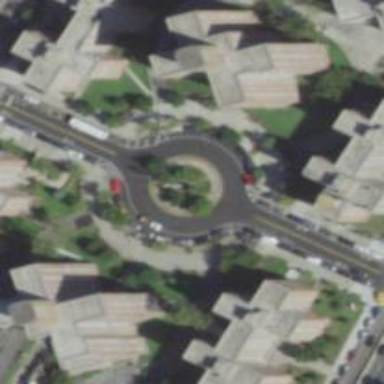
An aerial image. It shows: Residential road with asphalt surface leading up to roundabout.